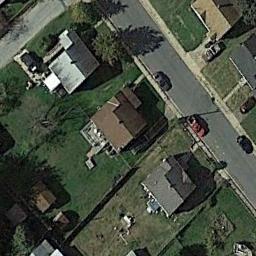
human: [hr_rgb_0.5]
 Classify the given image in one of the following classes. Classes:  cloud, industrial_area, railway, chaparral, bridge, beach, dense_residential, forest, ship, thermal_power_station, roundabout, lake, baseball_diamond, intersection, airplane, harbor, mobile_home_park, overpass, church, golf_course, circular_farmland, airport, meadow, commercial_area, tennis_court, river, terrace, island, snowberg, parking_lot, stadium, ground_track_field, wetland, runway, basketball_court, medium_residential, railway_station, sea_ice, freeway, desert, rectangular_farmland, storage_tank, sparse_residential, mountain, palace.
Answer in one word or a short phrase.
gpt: medium_residential